八年级 · 画法几何学
如图, 公园里有一座假山, 要测量假山两端 $\mathrm{A} 、 B$ 的距离,

先在平地上取一个可以直接到达 $\mathrm{A} 、 B$ 的点 $C$, 分别延长 $A C 、 B C$, 到 $D 、 E$,使 $C E=C B, C A=C D$, 连接 $D E$, 这样就可以利用三角形全等,

通过测量 $D E$ 的长得到假山两端 $\mathrm{A} 、 B$ 的距离, 则这两个三角形全等的依据是

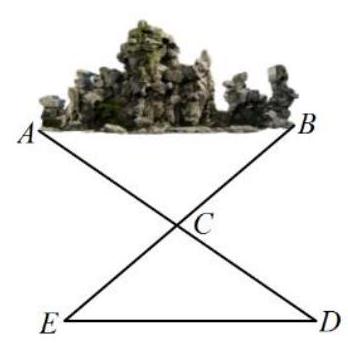
答案: SAS